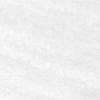
Label: no_change